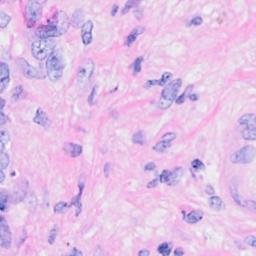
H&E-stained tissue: Breast